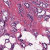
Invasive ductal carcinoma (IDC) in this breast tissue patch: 1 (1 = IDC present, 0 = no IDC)